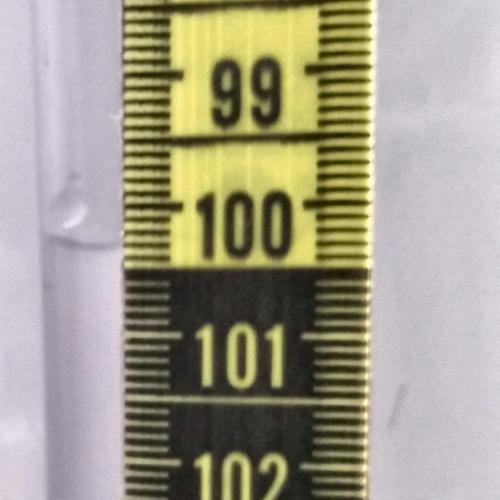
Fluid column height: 100.3 cm